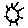
Label: sun